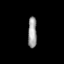
Tissue: skin
Cell type: Others
Senescence score: 0.7911
Nuclear area (px): 262
Mean DAPI intensity: 160.66